Question: Why is the .net Version (if installed) not showing in the registry like the other versions?
Registry 'HKLM / Software / Microsoft' with .net 4.5 installed, but no Version 4.5

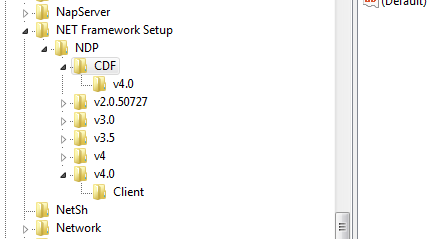
Answer: <URL>.
That's what you are seeing.
It means that for most intents and purposes, 4.5 4.0.